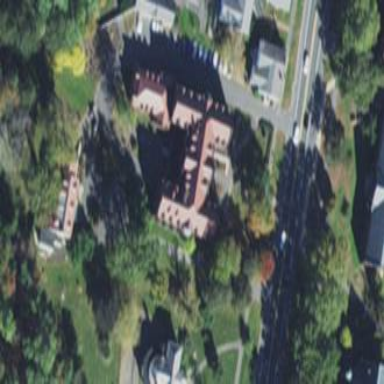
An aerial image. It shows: Dormitory building.